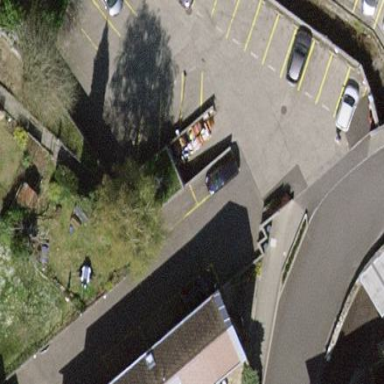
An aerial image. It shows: Parking area with surface.